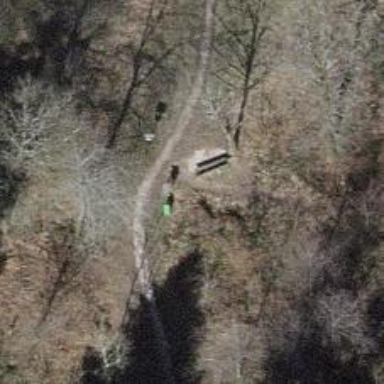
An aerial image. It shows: Bench.